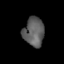
Tissue: skin
Cell type: Epithelial cells
Senescence score: 0.23
Nuclear area (px): 587
Mean DAPI intensity: 93.61